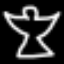
Label: angel